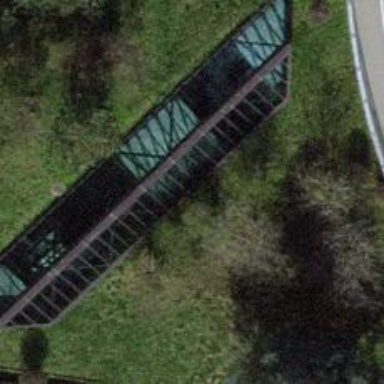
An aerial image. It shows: Covered footway tunnel.